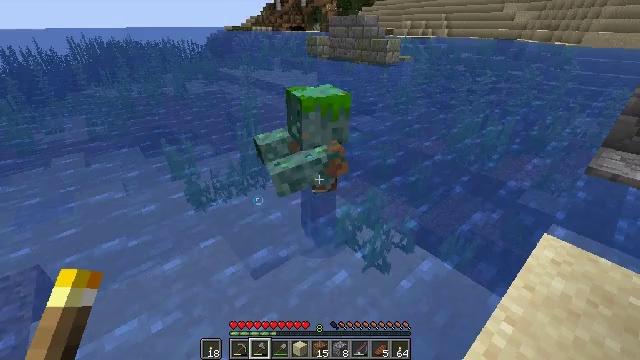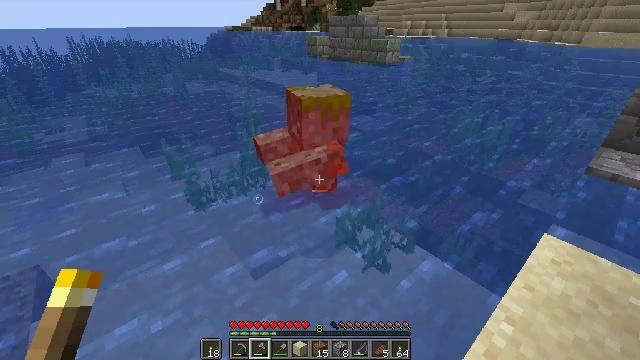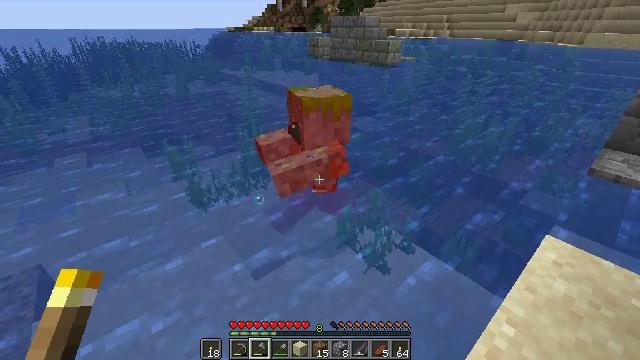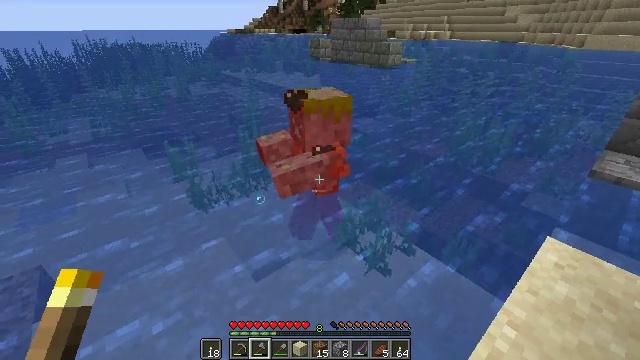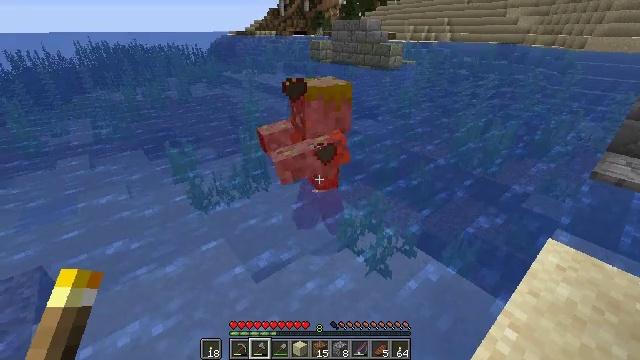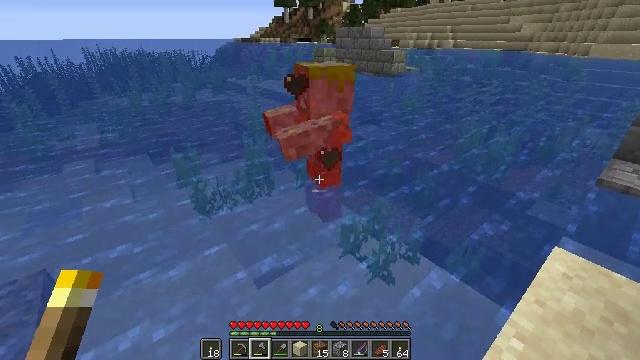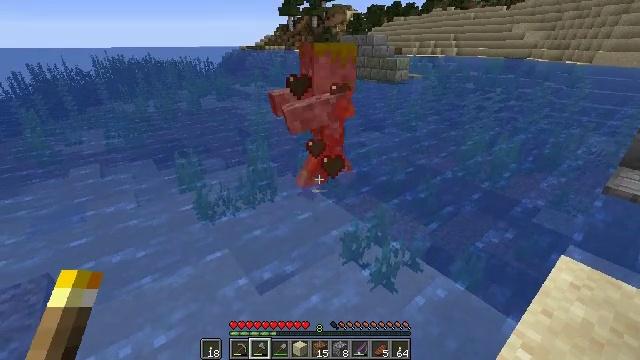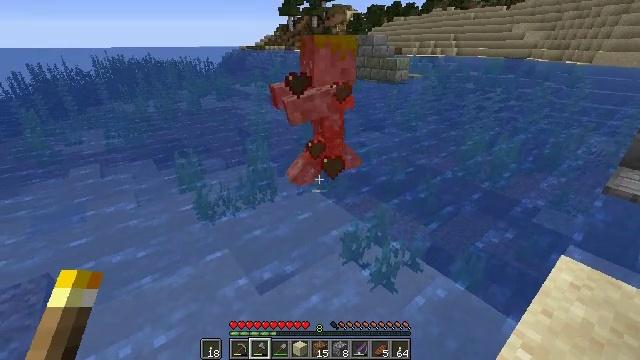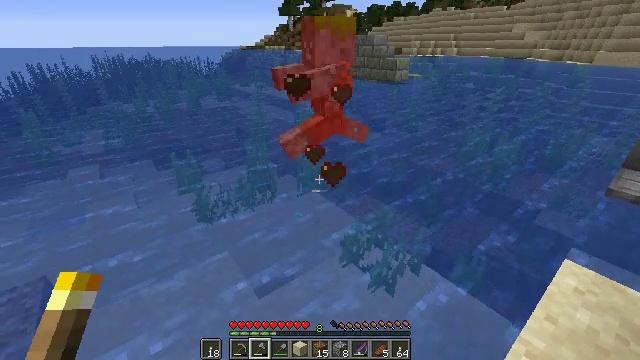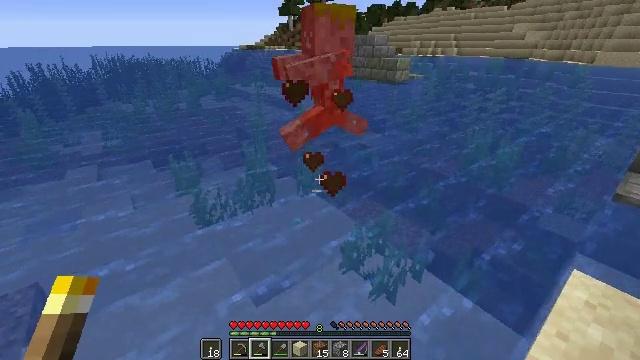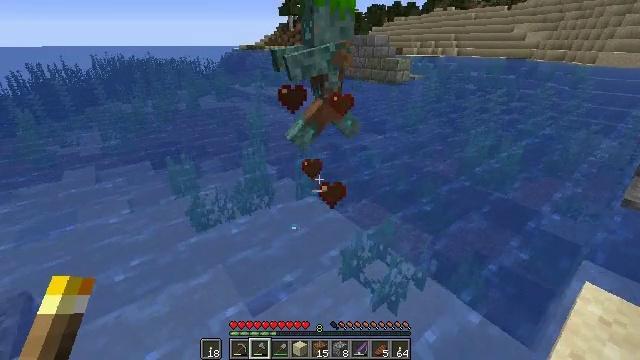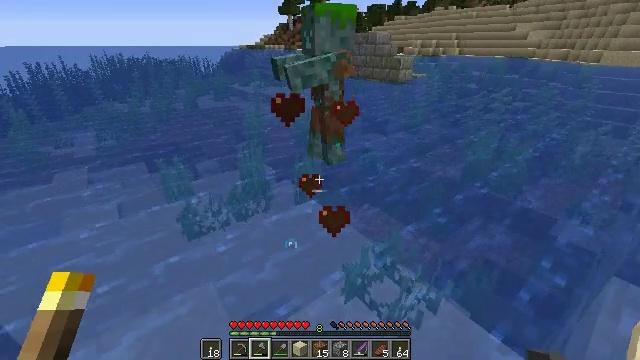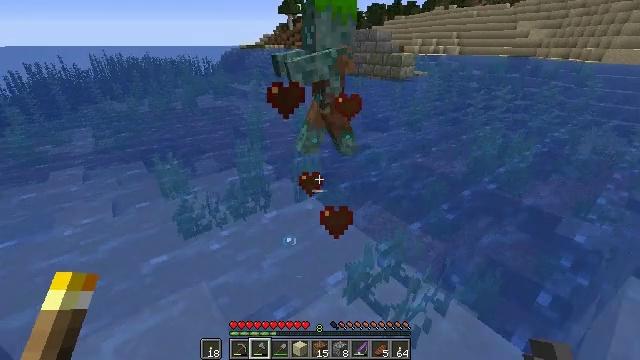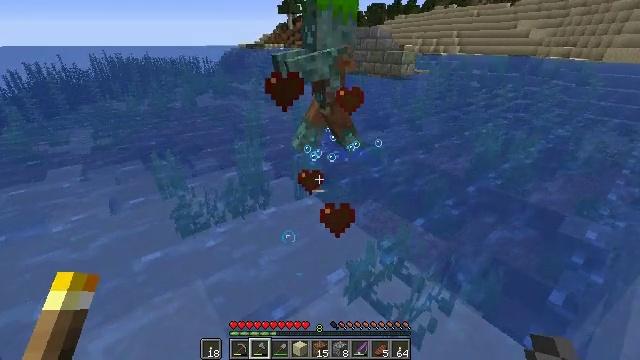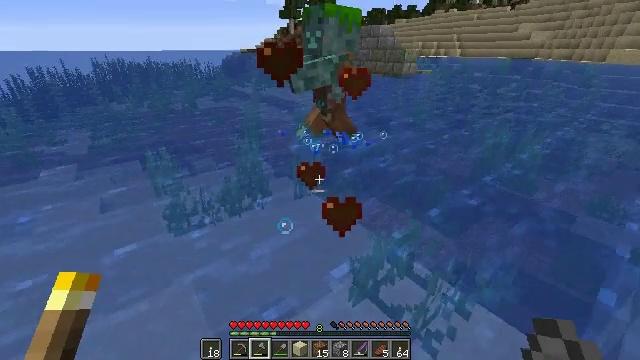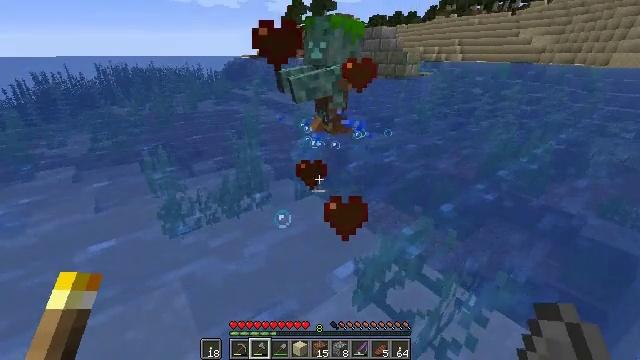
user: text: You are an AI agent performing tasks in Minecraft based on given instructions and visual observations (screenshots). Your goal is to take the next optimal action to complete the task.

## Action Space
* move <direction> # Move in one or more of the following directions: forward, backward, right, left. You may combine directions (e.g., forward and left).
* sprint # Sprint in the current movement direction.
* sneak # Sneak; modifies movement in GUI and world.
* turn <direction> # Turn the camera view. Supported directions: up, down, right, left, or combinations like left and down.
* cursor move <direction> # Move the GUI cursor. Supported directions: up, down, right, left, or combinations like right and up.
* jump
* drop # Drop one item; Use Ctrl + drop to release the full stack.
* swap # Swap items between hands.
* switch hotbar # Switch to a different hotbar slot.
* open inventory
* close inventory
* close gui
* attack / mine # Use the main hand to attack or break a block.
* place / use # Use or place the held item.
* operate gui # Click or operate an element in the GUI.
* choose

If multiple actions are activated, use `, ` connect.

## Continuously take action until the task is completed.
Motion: motion action
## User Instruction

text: Battle with a drowned.
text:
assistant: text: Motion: no_op
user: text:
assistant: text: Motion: no_op
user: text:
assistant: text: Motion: no_op
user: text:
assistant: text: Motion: no_op
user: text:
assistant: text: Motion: turn up
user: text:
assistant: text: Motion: turn up
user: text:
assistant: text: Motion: no_op
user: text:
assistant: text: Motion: move forward
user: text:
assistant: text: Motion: move forward
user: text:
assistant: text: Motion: move forward
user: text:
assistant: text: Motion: move forward
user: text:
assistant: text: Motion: move forward
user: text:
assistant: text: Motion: move forward
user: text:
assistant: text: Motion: move forward
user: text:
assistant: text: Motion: move forward, turn up
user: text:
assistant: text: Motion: move forward, turn up
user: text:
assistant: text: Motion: move forward, turn up
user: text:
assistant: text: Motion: move forward, turn right and up
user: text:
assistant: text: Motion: move forward, turn right and up
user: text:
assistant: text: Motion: move forward
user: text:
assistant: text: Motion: move forward
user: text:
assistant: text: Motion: move forward
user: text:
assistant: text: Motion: move forward
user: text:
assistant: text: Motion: move forward, turn up
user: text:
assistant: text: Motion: attack / mine
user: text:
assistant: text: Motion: attack / mine
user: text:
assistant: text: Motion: no_op
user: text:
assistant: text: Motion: no_op
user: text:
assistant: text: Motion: no_op
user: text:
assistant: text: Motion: turn left and down